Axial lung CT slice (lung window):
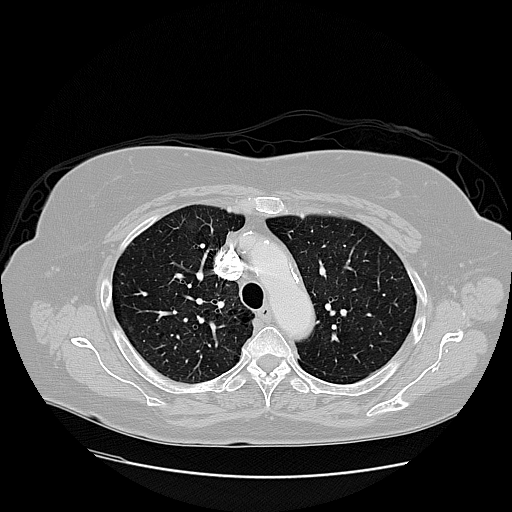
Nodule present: no